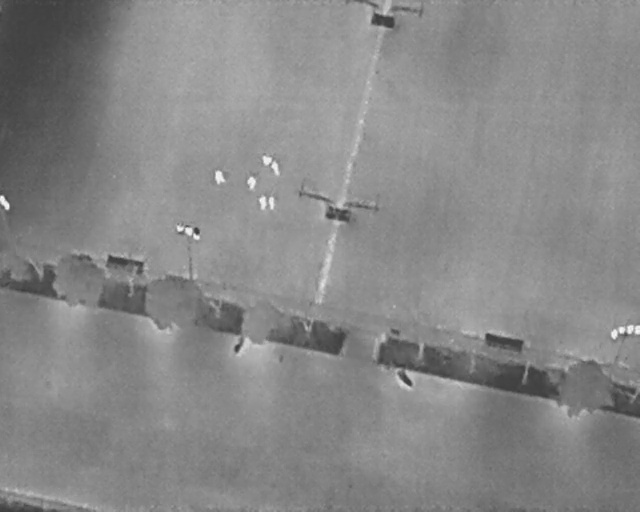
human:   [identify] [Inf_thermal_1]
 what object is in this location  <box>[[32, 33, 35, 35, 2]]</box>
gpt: <ref>1 medium person at the center</ref>